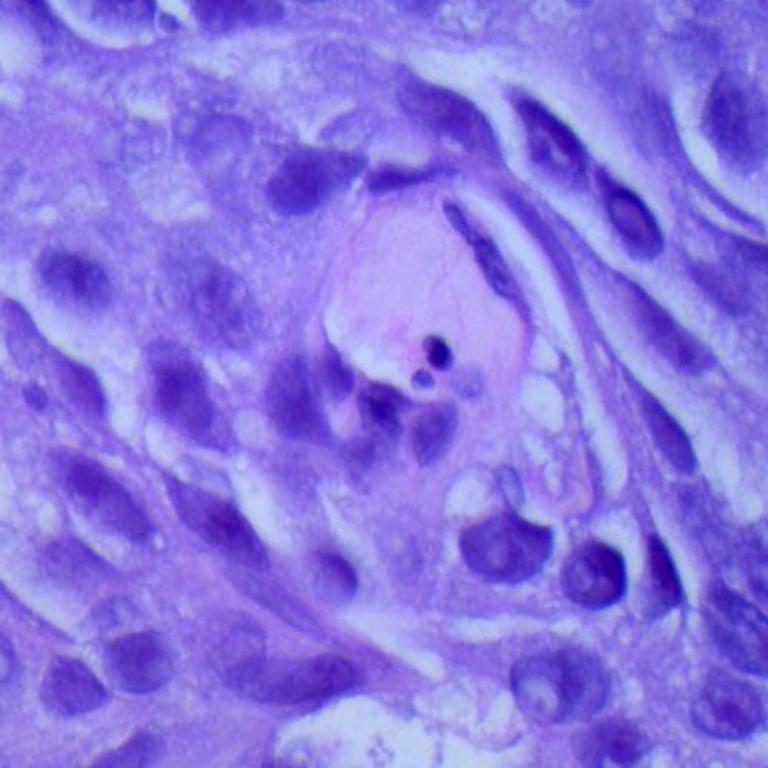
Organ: lung
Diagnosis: squamous carcinomas